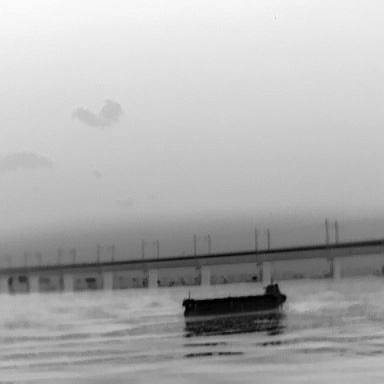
There is a liner in the infrared image.